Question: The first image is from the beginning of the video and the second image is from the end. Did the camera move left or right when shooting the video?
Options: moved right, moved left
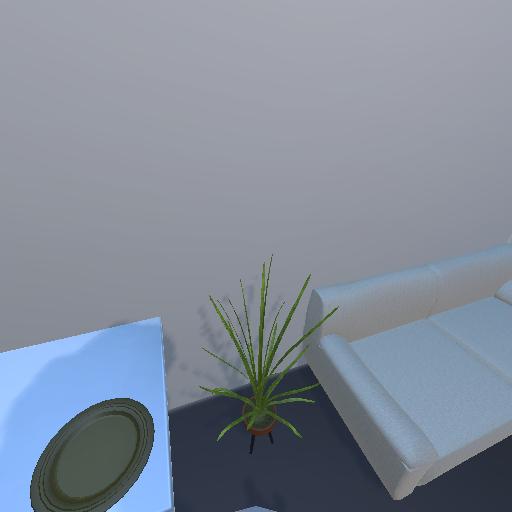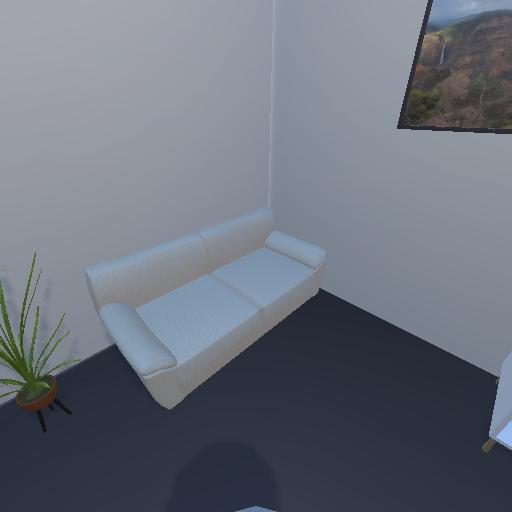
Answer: moved right